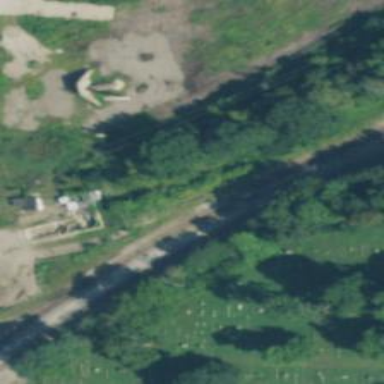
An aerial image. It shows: Abandoned railway.